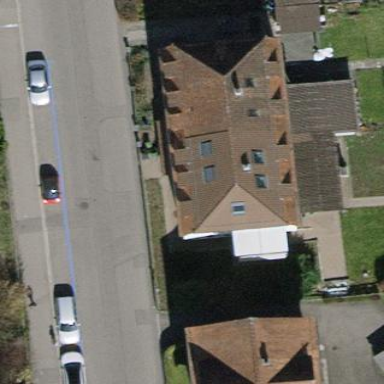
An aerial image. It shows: Building with tiled roof.